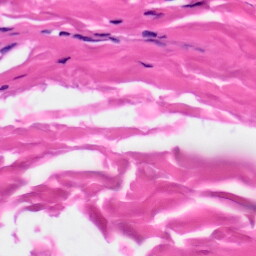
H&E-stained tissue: Skin